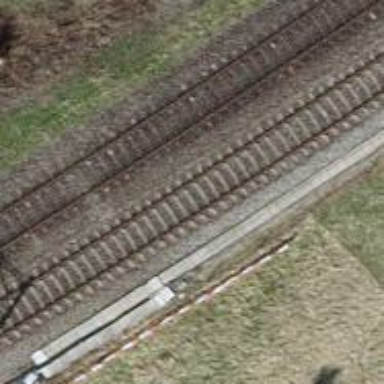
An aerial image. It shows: Railway with electrified contact lines.